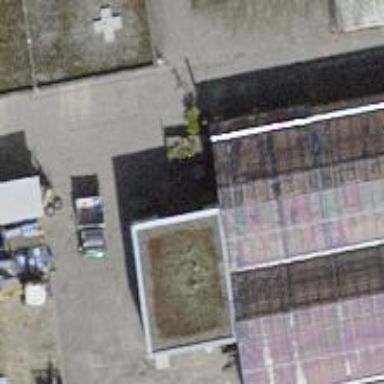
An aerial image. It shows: Greenhouse used for horticulture.